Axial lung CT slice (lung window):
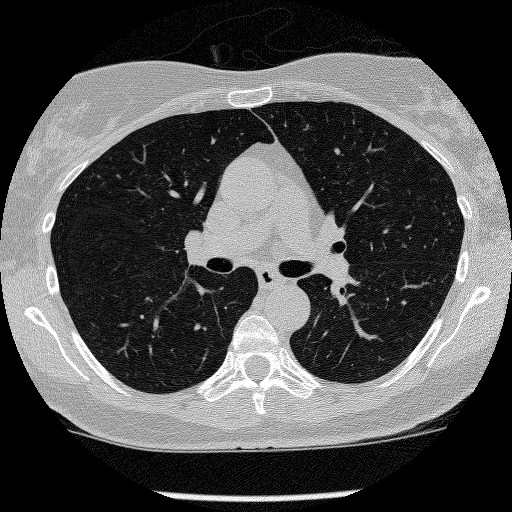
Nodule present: no